Field crop: maize
Growth stage: 2
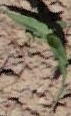
Species: maize